Question: I want to customize the sherlock actionbar and its tab.
As I have to show an app icon image in approximate 100-150dp size and bottom the app icon i have to display tab.
Just like this way
So I tried this code in styles
'''
<style name="Theme.Style.Login" parent="@style/Theme.Sherlock.Light">
<!-- For API level <11--->
<item name="actionBarStyle">@style/Theme.white_style</item>
<item name="actionBarTabStyle">@style/customLoginActionBarTabStyle</item>
<item name="actionBarTabBarStyle">@style/customLoginActionBarTabDividerStyle</item>
<!-- For API level <11--->
<!-- For API level >=11--->
<item name="android:actionBarTabBarStyle">@style/customLoginActionBarTabStyle</item>
<item name="android:actionBarStyle">@style/Theme.white_style</item>
<item name="android:actionBarTabBarStyle">@style/customLoginActionBarTabDividerStyle</item>
<!-- For API level >=11--->
</style>
<!-- Signup Login Tab Style theme -->
<style name="customLoginActionBarTabStyle" parent="@style/Widget.Sherlock.Light.ActionBar.TabView">
<item name="android:background">@drawable/actionbar_tabs_selector_loginsignup</item>
</style>
<style name="customLoginActionBarTabDividerStyle" parent="@style/Widget.Sherlock.ActionBar.TabBar">
<item name="divider">@null</item>
<item name="android:divider">@null</item>
</style>
<style name="Theme.white_style" parent="@style/Theme.Sherlock.Light">
<item name="actionBarSize">@dimen/loginactionbar</item>
<item name="android:actionBarSize">@dimen/loginactionbar</item>
</style>
'''
and so on.
And here is my activity code
'''
public class SignupLoginActivity extends SherlockActivity implements ActionBar.TabListener {
public static int THEME = R.style.Theme_Style_Login;
@Override
protected void onCreate(Bundle savedInstanceState) {
super.onCreate(savedInstanceState);
setTheme(THEME);
setContentView(R.layout.main);
ActionBar actionBar = getSupportActionBar();
actionBar.setCustomView(R.layout.login_actionbar_customeview);
actionBar.setDisplayShowTitleEnabled(false);
actionBar.setDisplayShowCustomEnabled(true);
actionBar.setLogo(null);
View homeIcon = findViewById(
Build.VERSION.SDK_INT >= Build.VERSION_CODES.HONEYCOMB ?
android.R.id.home : R.id.abs__home);
((View) homeIcon.getParent()).setVisibility(View.GONE);
((View) homeIcon).setVisibility(View.GONE);
/*
* For adding tab
*/
actionBar.setNavigationMode(ActionBar.NAVIGATION_MODE_TABS);
for (int i = 1; i <= 2; i++) {
ActionBar.Tab tab = actionBar.newTab();
tab.setText("Tab " + i);
tab.setTabListener(this);
actionBar.addTab(tab);
}
}
@Override
public void onTabSelected(Tab tab, FragmentTransaction ft) {
// TODO Auto-generated method stub
}
@Override
public void onTabUnselected(Tab tab, FragmentTransaction ft) {
// TODO Auto-generated method stub
}
@Override
public void onTabReselected(Tab tab, FragmentTransaction ft) {
// TODO Auto-generated method stub
}
}
'''
So in this case I am able to increase Actionbar height but ActionBar Tab are not showing so how to achieve the result which i want.
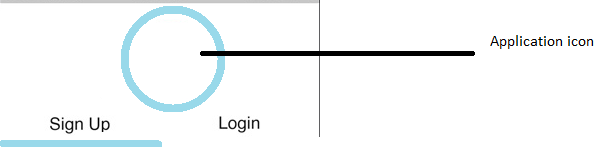
Answer: Finally I achived the desire solution by this way
'''
<!-- For API Level <11 -->
<style name="Theme.Style.Login" parent="@style/Theme.Sherlock.Light">
<item name="actionBarTabStyle">@style/customLoginActionBarTabStyle</item>
<item name="actionBarDivider">@null</item> // This will remove divider between tabs
<item name="actionBarTabTextStyle">@style/customeLoginTabTextStyle</item> // This will increase tab text size
<item name="actionBarSize">@dimen/loginactionbar</item> // This will increase actionbar size
</style>
<!-- For API Level <11 -->
<!-- For API Level >=11 -->
<style name="Theme.Style.Login" parent="@style/Theme.Sherlock.Light">
<item name="android:actionBarTabStyle">@style/customLoginActionBarTabStyle</item>
<item name="actionBarDivider">@null</item> // This will remove divider between tabs
<item name="android:actionBarTabTextStyle">@style/customeLoginTabTextStyle</item> // This will increase tab text size
<item name="android:actionBarSize">@dimen/loginactionbar</item> // This will increase actionbar size
</style>
<!-- For API Level >=11 -->
<!-- For API Level >=14 -->
<style name="Theme.Style.Login" parent="@style/Theme.Sherlock.Light">
<item name="android:actionBarTabStyle">@style/customLoginActionBarTabStyle</item>
<item name="android:actionBarDivider">@null</item> // This will remove divider between tabs
<item name="android:actionBarTabTextStyle">@style/customeLoginTabTextStyle</item> // This will increase tab text size
<item name="android:actionBarSize">@dimen/loginactionbar</item> // This will increase actionbar size
</style>
<!-- For API Level >=14 -->
<!-- Signup Login Tab Style theme -->
<style name="customLoginActionBarTabStyle" parent="@style/Widget.Sherlock.Light.ActionBar.TabView">
<item name="android:background">@drawable/actionbar_tabs_selector_loginsignup</item>
<item name="android:paddingTop">20dp</item>
</style>
<style name="customeLoginTabTextStyle" parent="Widget.Sherlock.ActionBar.TabText">
<item name="android:textColor">@color/countryname</item>
<item name="android:textSize">@dimen/logintabtxtsize</item>
</style>
'''